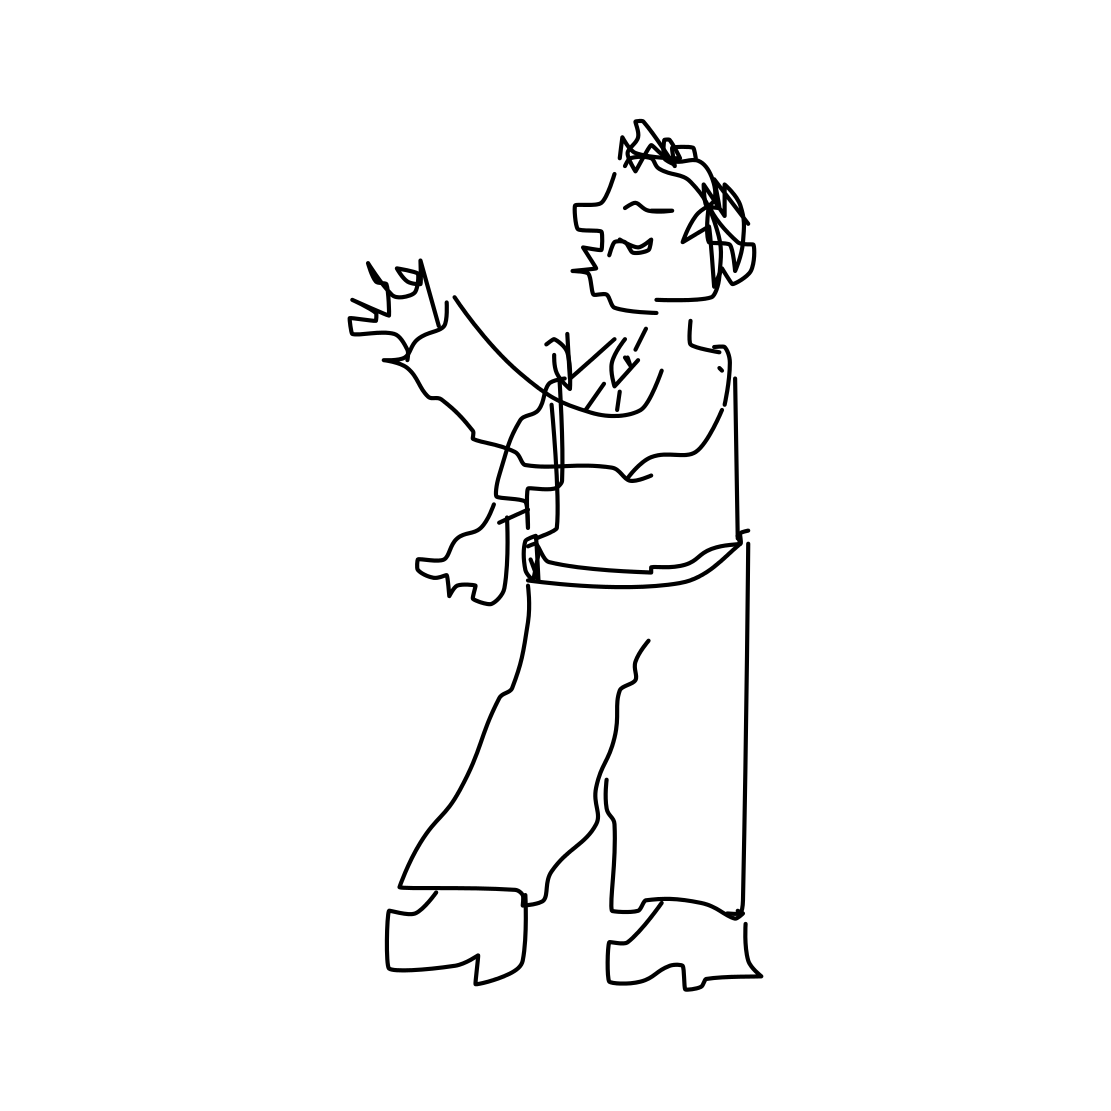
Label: person walking